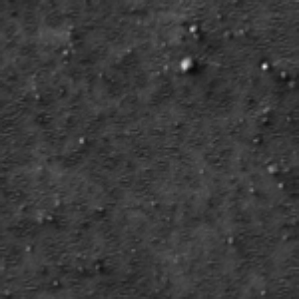
Label: frost